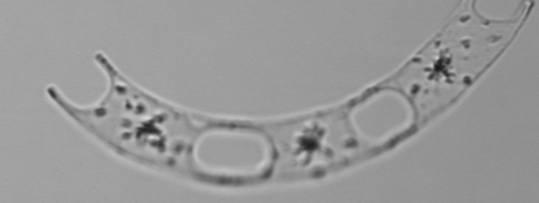
Label: Eucampia